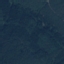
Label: Forest